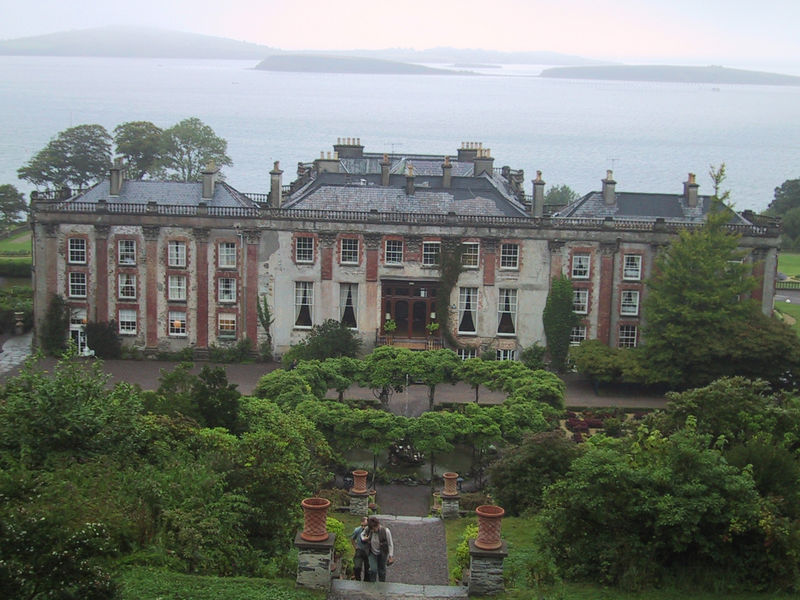
Titel: Bantry House
Künstler: Samuel Hutchinson
Standort: Bantry, Bantry House (EU - IR)
Schlagwörter: baum, himmel, meer, wasser, bäume, fluss, grün, menschen, see, teich, ufer, bunt, fenster, hintergrund, hut, tür, dach, gebäude, haus, park, rot, schloss, wiese, alt, vorhang, hügel, nass, brüstung, gewässer, sträucher, insel, paar, england, kamin, kamine, amphoren, garten, ton, strand, fassade, berge, schornsteine, treppe, treppen, vasen, stufe, stufen, foto, regen, blumentöpfe, töpfe, balustrade, gross, tanne, rathaus, portal, villa, anwesen, landsitz, inseln, feucht, terracotta, landschloß, v ordergrund